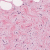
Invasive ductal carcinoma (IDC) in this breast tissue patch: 0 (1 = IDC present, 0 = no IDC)